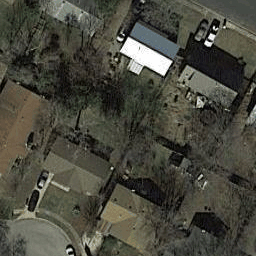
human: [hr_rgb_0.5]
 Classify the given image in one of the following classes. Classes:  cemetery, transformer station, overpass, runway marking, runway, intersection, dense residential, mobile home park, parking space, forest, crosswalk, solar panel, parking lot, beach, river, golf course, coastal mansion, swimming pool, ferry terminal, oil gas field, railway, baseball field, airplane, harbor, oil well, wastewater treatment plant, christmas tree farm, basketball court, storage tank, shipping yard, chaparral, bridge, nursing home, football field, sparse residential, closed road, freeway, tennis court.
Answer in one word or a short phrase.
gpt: dense residential